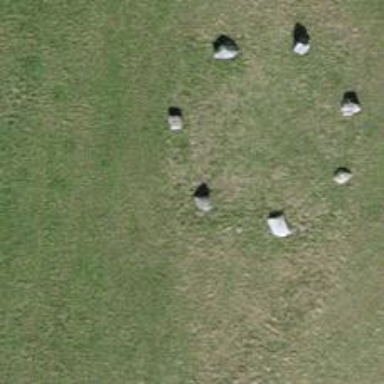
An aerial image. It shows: Rune stone of historical significance.